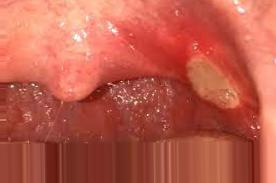
Condition: Mouth Ulcer